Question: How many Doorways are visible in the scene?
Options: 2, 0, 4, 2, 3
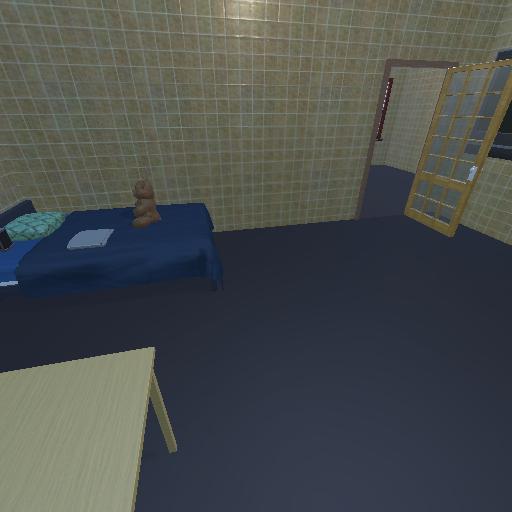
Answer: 2